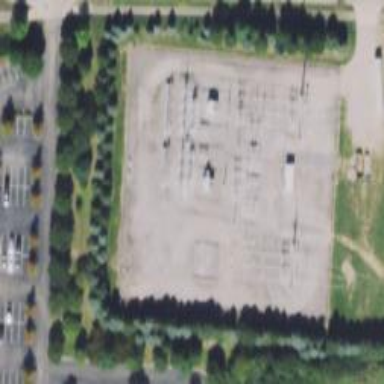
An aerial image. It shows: Switch used for power control.